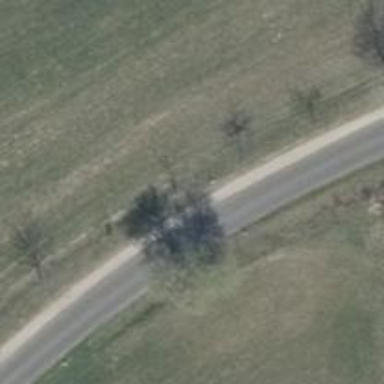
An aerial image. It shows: Tertiary road.